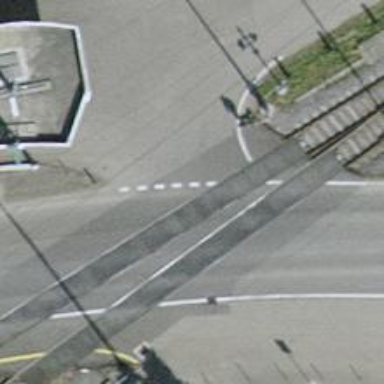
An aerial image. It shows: Level railway crossing with flashing lights. The barrier at the crossing is of the double half type.